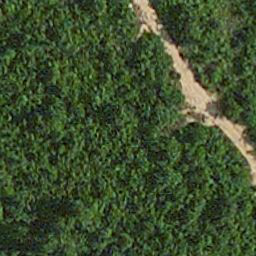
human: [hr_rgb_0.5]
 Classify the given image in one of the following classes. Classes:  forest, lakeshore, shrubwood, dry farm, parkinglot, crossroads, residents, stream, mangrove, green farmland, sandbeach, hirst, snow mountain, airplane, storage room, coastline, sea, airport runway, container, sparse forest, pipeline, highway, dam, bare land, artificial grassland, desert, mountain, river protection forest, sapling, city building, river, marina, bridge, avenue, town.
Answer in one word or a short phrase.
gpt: avenue